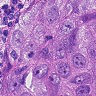
Metastatic tissue present: yes